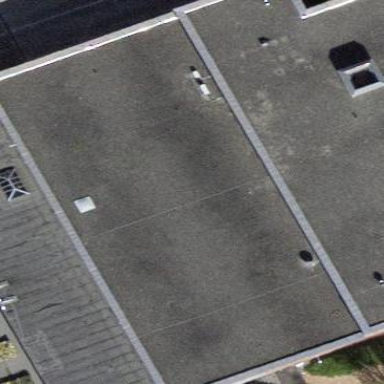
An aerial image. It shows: Restaurant in building.